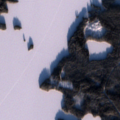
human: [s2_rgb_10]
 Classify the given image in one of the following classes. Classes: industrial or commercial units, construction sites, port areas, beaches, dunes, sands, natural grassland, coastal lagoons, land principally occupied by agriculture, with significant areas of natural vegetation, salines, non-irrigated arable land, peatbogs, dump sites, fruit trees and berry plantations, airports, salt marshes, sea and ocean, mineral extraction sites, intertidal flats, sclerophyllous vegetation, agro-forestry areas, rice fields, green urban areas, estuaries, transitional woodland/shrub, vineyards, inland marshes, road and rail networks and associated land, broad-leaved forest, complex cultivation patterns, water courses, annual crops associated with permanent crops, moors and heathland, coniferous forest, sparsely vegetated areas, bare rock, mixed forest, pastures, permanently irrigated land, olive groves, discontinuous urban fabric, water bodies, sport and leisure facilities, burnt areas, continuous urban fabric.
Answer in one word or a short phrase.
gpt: coniferous forest, mixed forest, water bodies